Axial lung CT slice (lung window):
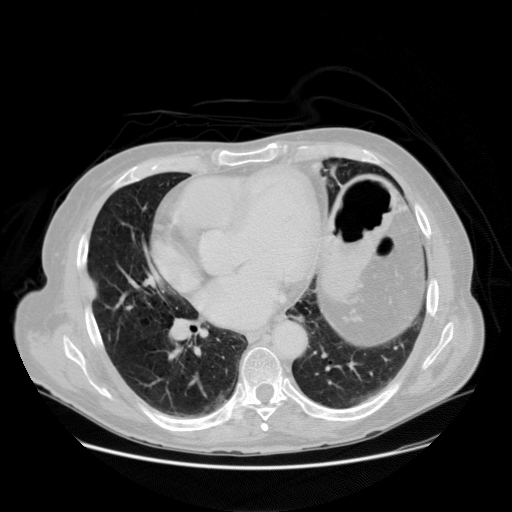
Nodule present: no